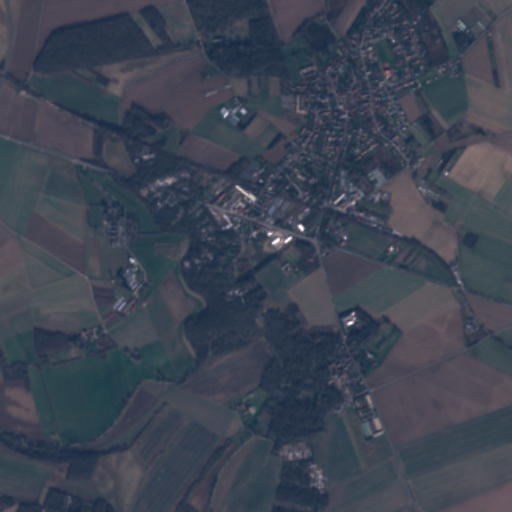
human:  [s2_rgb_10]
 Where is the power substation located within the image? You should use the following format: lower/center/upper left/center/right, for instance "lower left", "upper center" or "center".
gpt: The power substation is located in the upper right of the image.
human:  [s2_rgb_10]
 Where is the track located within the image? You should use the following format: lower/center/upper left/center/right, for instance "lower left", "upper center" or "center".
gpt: The track is located in the center left of the image.
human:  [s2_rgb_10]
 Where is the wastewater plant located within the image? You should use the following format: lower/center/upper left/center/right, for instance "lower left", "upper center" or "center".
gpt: The wastewater plant is located in the upper center of the image.
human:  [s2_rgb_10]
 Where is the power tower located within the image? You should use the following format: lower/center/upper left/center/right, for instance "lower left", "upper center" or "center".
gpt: There is no power tower in the image.